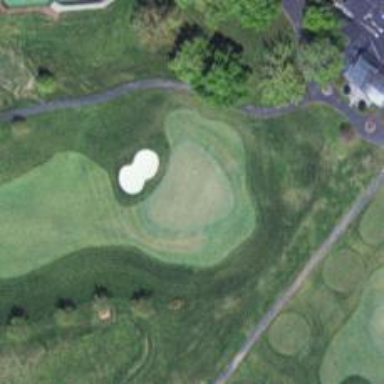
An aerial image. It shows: Golf hole.